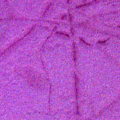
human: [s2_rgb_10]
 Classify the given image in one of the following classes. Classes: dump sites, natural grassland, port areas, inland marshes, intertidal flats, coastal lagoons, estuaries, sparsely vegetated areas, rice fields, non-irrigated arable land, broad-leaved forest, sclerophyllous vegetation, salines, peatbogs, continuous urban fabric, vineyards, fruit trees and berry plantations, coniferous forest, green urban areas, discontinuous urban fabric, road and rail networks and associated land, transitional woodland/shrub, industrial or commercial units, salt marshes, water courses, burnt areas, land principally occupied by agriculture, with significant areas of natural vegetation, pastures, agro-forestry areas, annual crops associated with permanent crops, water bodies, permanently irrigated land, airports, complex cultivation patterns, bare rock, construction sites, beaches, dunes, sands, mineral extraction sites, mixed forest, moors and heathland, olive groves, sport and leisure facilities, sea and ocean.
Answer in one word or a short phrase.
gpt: sea and ocean